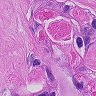
Metastatic tissue present: yes